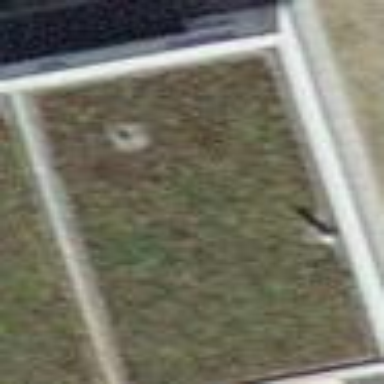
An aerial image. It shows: Terrace building with flat roof.